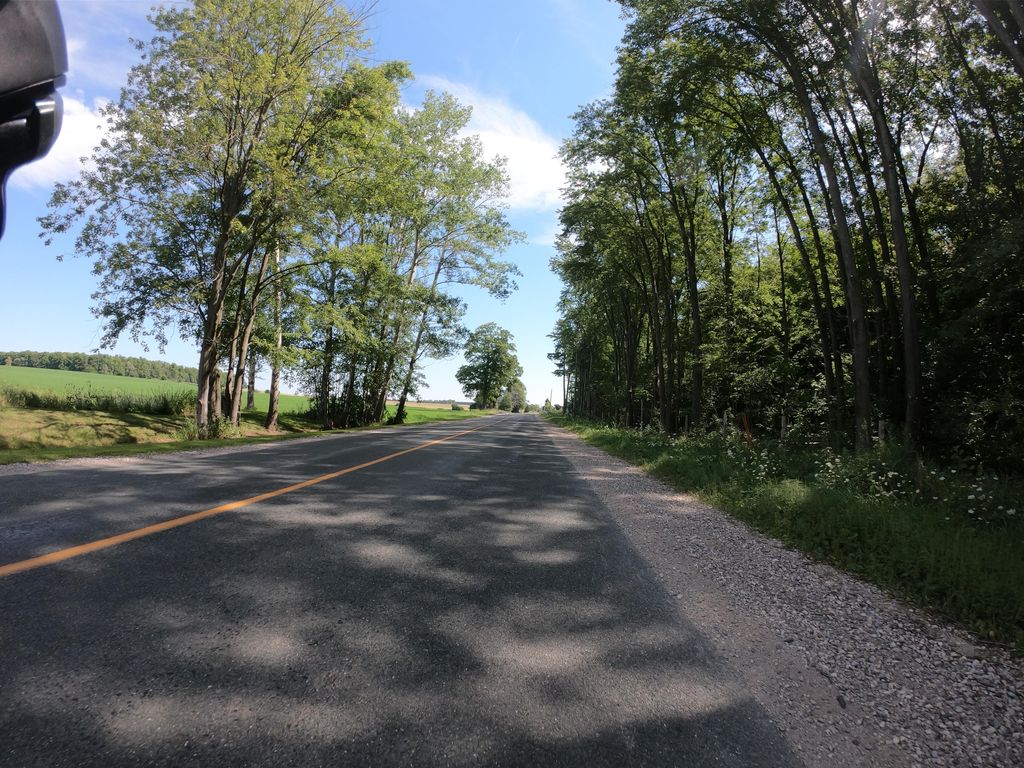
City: kitchener-waterloo